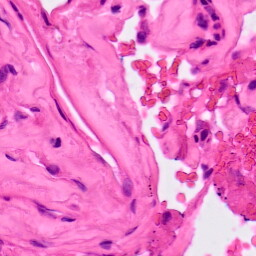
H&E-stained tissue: Lung